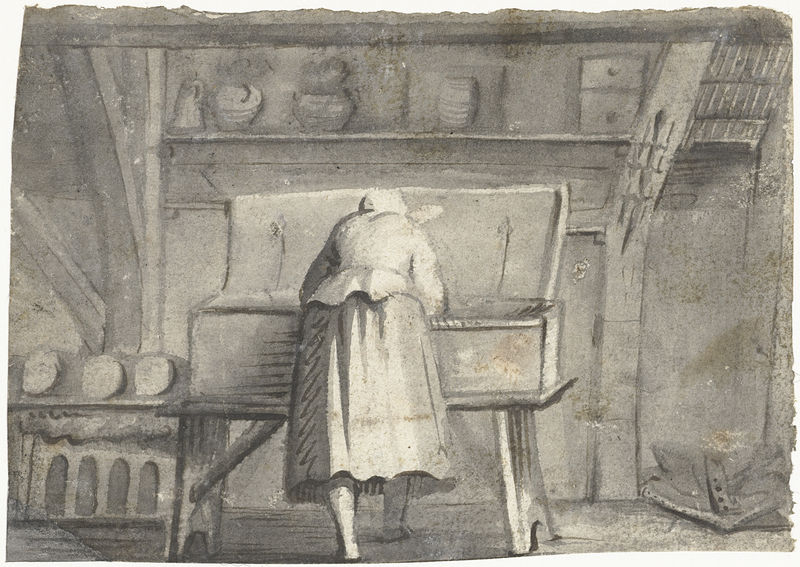
Titel: Vrouw gebogen over een lange kist in een interieur
Künstler: Harmen ter Borch
Standort: Amsterdam
Institution: Rijksmuseum
Schlagwörter: maison, femme, lavis, vaisselle, aquarelle, cuisine